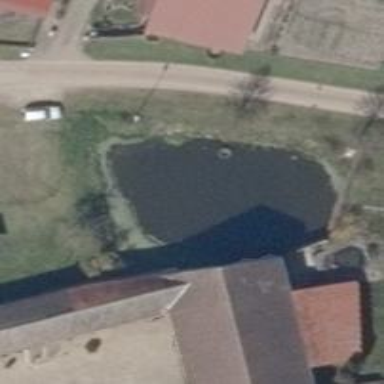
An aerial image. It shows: Pond with emergency fire water supply.